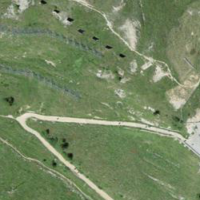
EUNIS habitat code: 26
Species observed at this site:
Platanthera bifolia
Saxifraga paniculata
Campanula barbata
Parnassia palustris
Gymnadenia rhellicani
Geum montanum
Alnus alnobetula